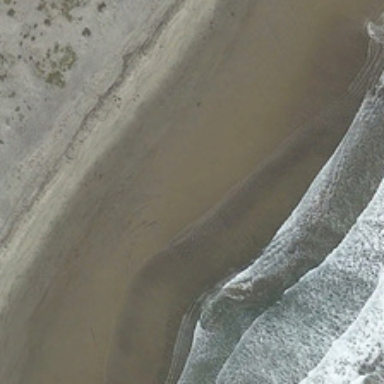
Some clusters of green plants scattered around the beach and the sea near shoreline is yellow .